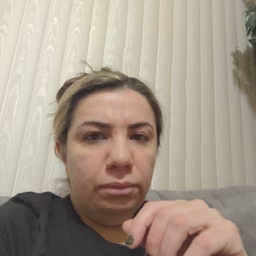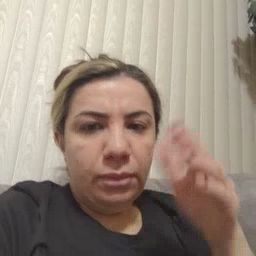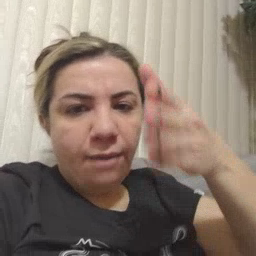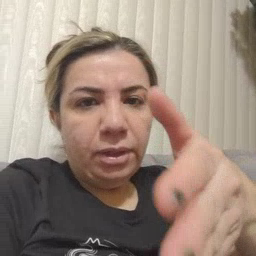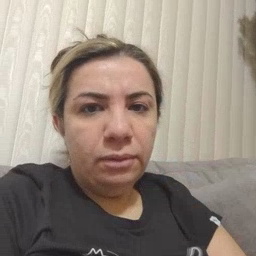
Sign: after